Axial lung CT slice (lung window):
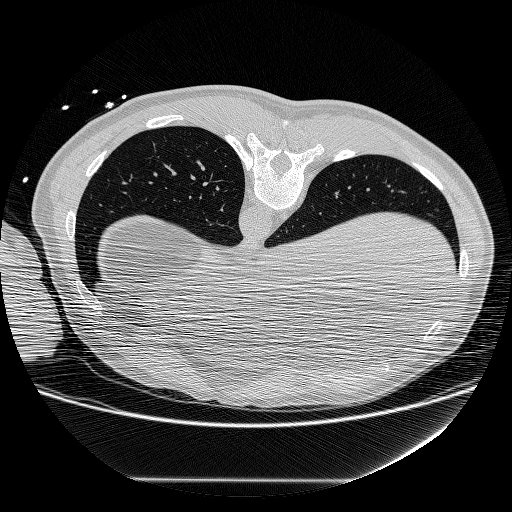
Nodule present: no